Question: I am trying to copy the database from a website to my local machine using a backup file '.bak'. Both databases are SQL Server 2012 Express. I need those data to test some reporting I am coding on my machine.
I have downloaded the '.bak' file from the hosting machine and used the following query to get the logical names:
'''
RESTORE FILELISTONLY
FROM DISK = 'E:\Bkupdb61_01102013.bak'
'''
I got the logical names:

Then I have created a new dummy database 'DaSitoData2' to host the data and I have used the following query, from the 'master' database, to restore the database from the '.bak' file:
'''
RESTORE DATABASE DaSitoData2
FROM DISK = 'E:\Bkupdb61_01102013.bak'
WITH MOVE 'db486937961.mdf' TO 'C:\Users\Pink\AppData\Local\Microsoft\VisualStudio\SSDT\DaSitoData2.mdf',
MOVE 'db486937961_log.ldf' TO 'C:\Users\Pink\AppData\Local\Microsoft\VisualStudio\SSDT\DaSitoData2.ldf'
,REPLACE
'''
I keep getting an error saying:
> Message 3234, level 16, state 2, row 5
The logical file 'db486937961.mdf' is not part of the database 'DaSitoData2'. To obtain the name list of the logical files, use RESTORE FILELISTONLY.
Message 3013, level 16, state 1, row 5
I also tried to remove the 'REPLACE' with a 'GO', but I get the same error.
Any help will be appreciated, I am stuck! What am I doing wrong?
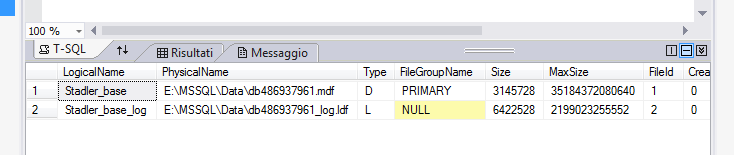
Answer: Look at your screenshot... There's a column called !
'''
...
MOVE 'Stadler_base' TO 'C:\Users\Pink\AppData\Local\Microsoft\VisualStudio\SSDT\DaSitoData2.mdf'
...
'''